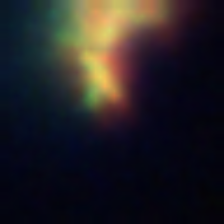
Taxon: Diatom_aggregate
Group: Diatoms